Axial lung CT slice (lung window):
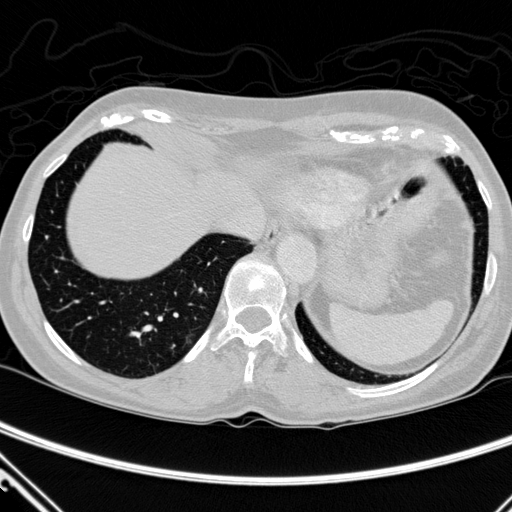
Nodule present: no